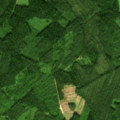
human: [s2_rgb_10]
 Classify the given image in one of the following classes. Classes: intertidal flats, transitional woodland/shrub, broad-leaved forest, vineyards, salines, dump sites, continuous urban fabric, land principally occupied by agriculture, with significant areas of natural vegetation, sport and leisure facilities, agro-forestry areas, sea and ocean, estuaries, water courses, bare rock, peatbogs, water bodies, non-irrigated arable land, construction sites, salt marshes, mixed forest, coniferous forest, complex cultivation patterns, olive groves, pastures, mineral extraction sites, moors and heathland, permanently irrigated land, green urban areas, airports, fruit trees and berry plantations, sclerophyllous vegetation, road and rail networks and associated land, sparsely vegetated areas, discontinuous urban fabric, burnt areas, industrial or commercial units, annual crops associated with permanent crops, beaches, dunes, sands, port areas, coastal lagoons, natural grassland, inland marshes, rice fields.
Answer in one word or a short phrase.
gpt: non-irrigated arable land, coniferous forest, mixed forest